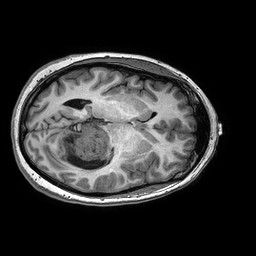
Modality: T1w
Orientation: axial
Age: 36
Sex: female
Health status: ill
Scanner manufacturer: philips
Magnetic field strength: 3 T
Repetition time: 0.006634 s
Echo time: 0.002993 s